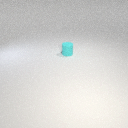
small cyan rubber cylinder